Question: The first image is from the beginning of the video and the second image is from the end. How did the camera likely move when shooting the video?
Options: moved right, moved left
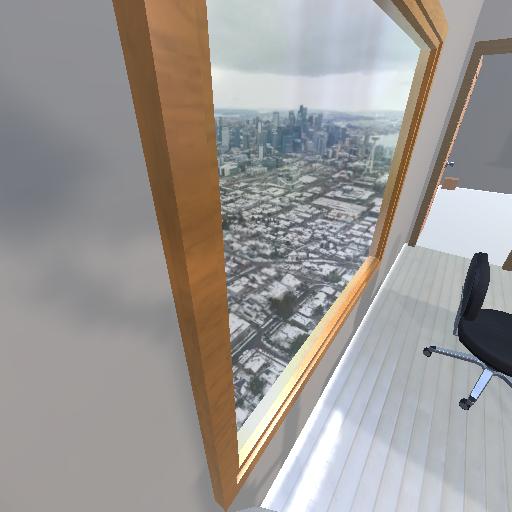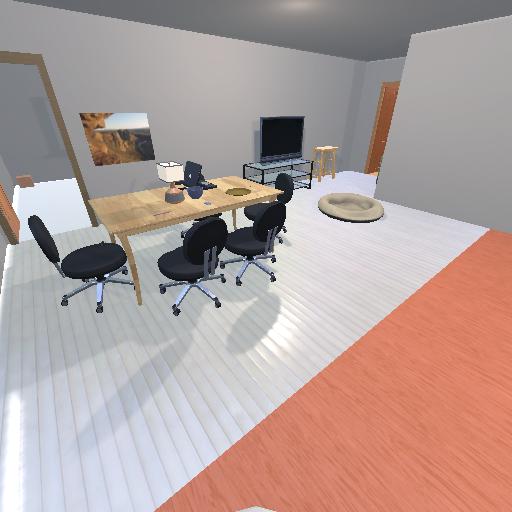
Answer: moved right